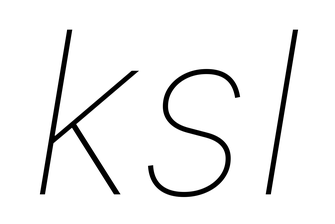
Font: Inter-Italic_Thin_Italic